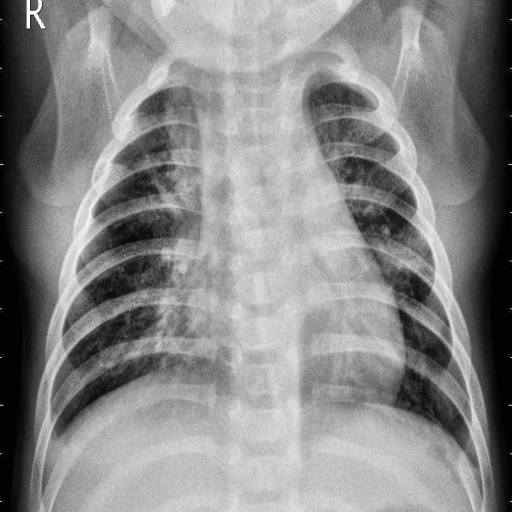
Finding: PNEUMONIA